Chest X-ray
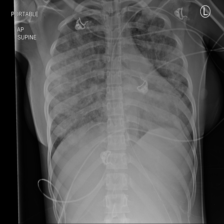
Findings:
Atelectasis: negative
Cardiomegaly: negative
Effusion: negative
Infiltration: positive
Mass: negative
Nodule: negative
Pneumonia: negative
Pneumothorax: negative
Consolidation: negative
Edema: negative
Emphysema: negative
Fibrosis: negative
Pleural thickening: negative
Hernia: negative